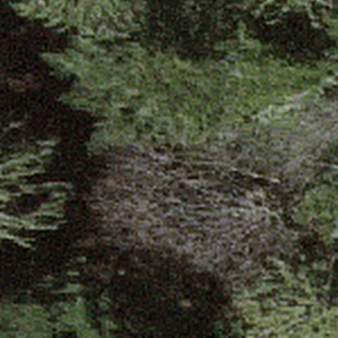
Label: other